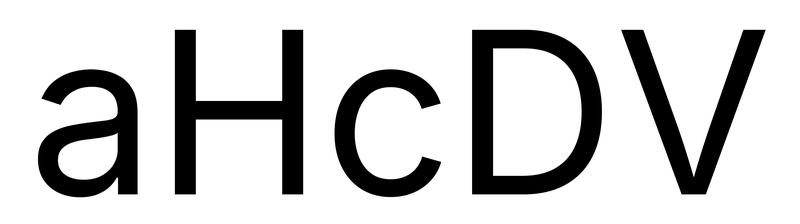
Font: Inter_Regular